Interaction volume radius: 5 \u00c5
Interaction volume height: 10 \u00c5
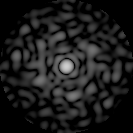
Disorder parameter: 0.8724